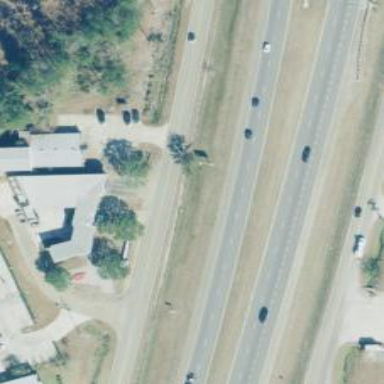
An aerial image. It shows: Tertiary road with frontage road.